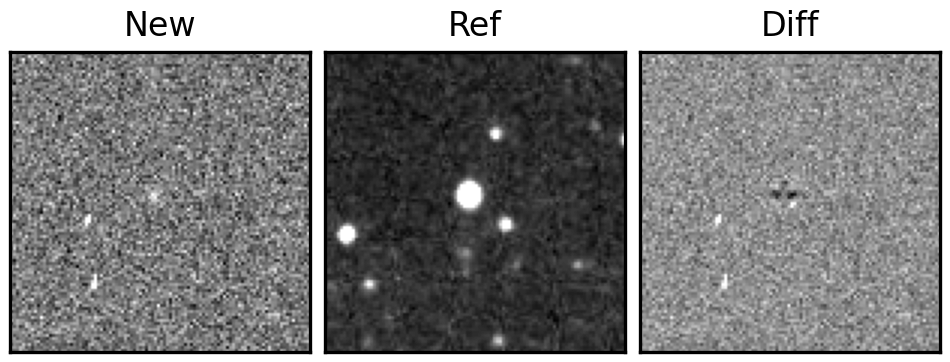
Label: bogus